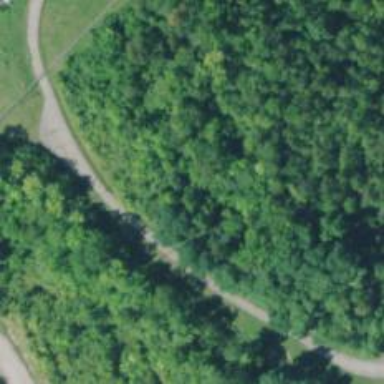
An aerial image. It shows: Path designated as bicycle road.